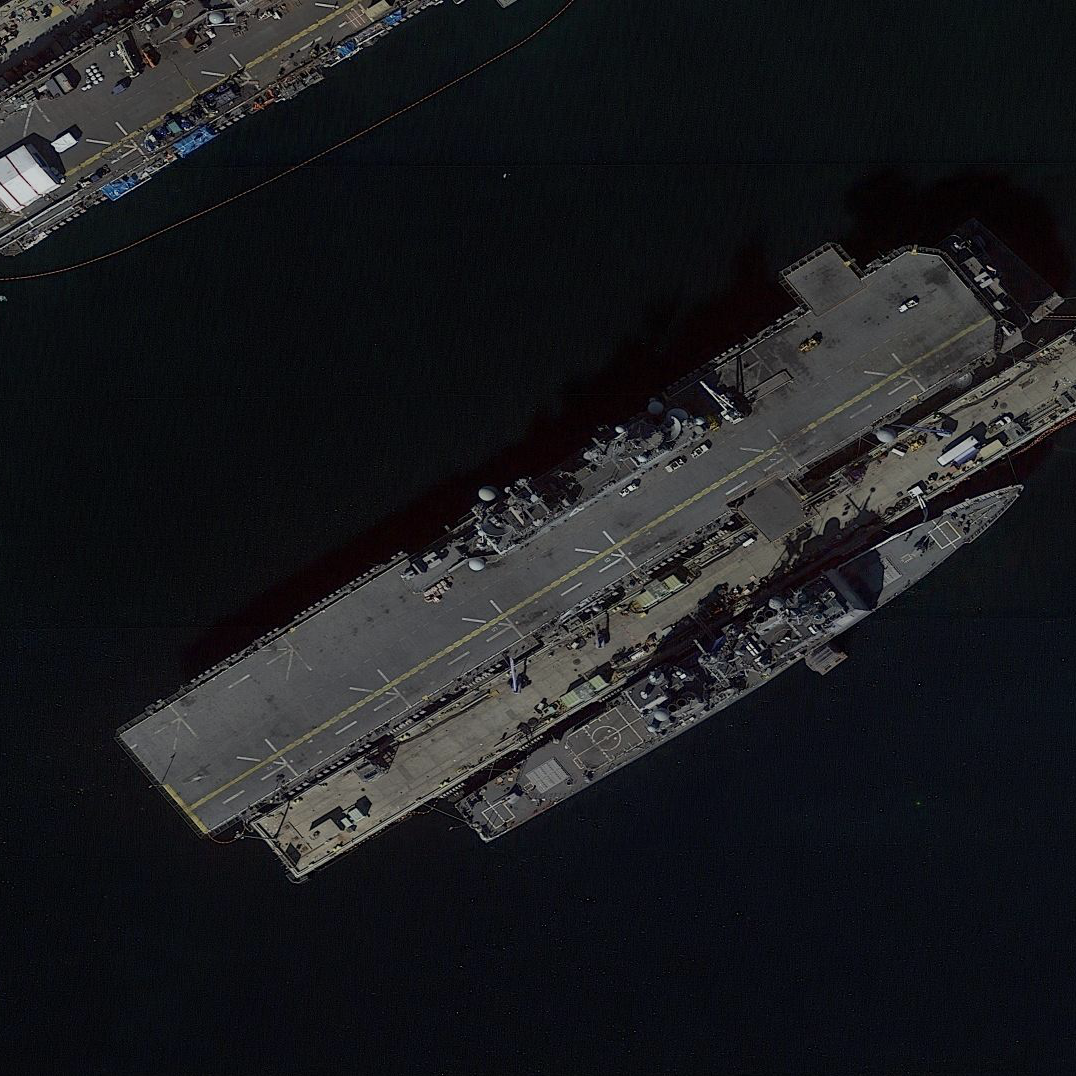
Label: assault